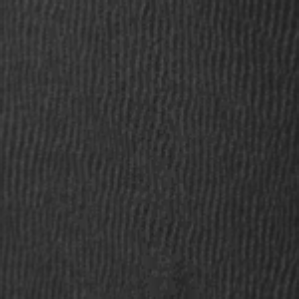
Label: frost